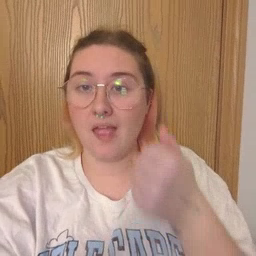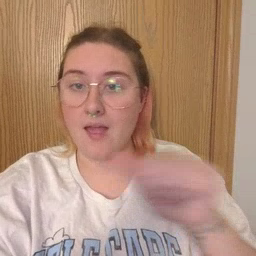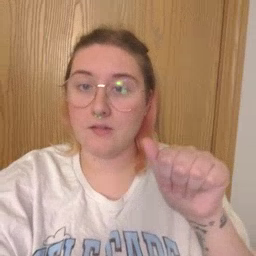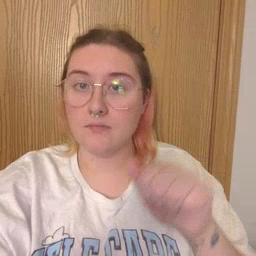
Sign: any